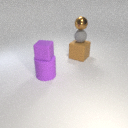
large brown rubber cube below small gray rubber sphere